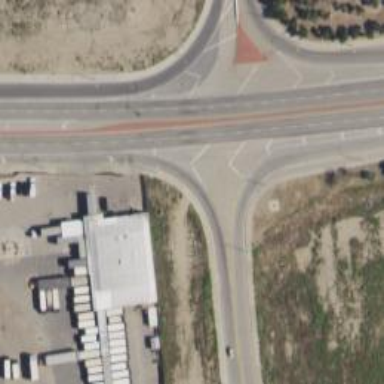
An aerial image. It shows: Primary link highway with asphalt surface.